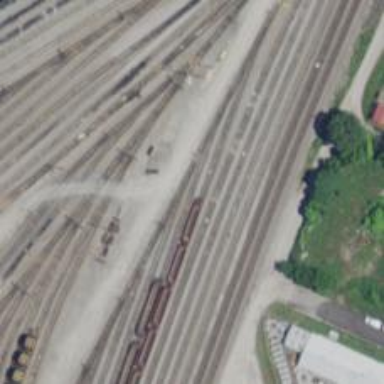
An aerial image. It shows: Railway yard in service.